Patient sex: F
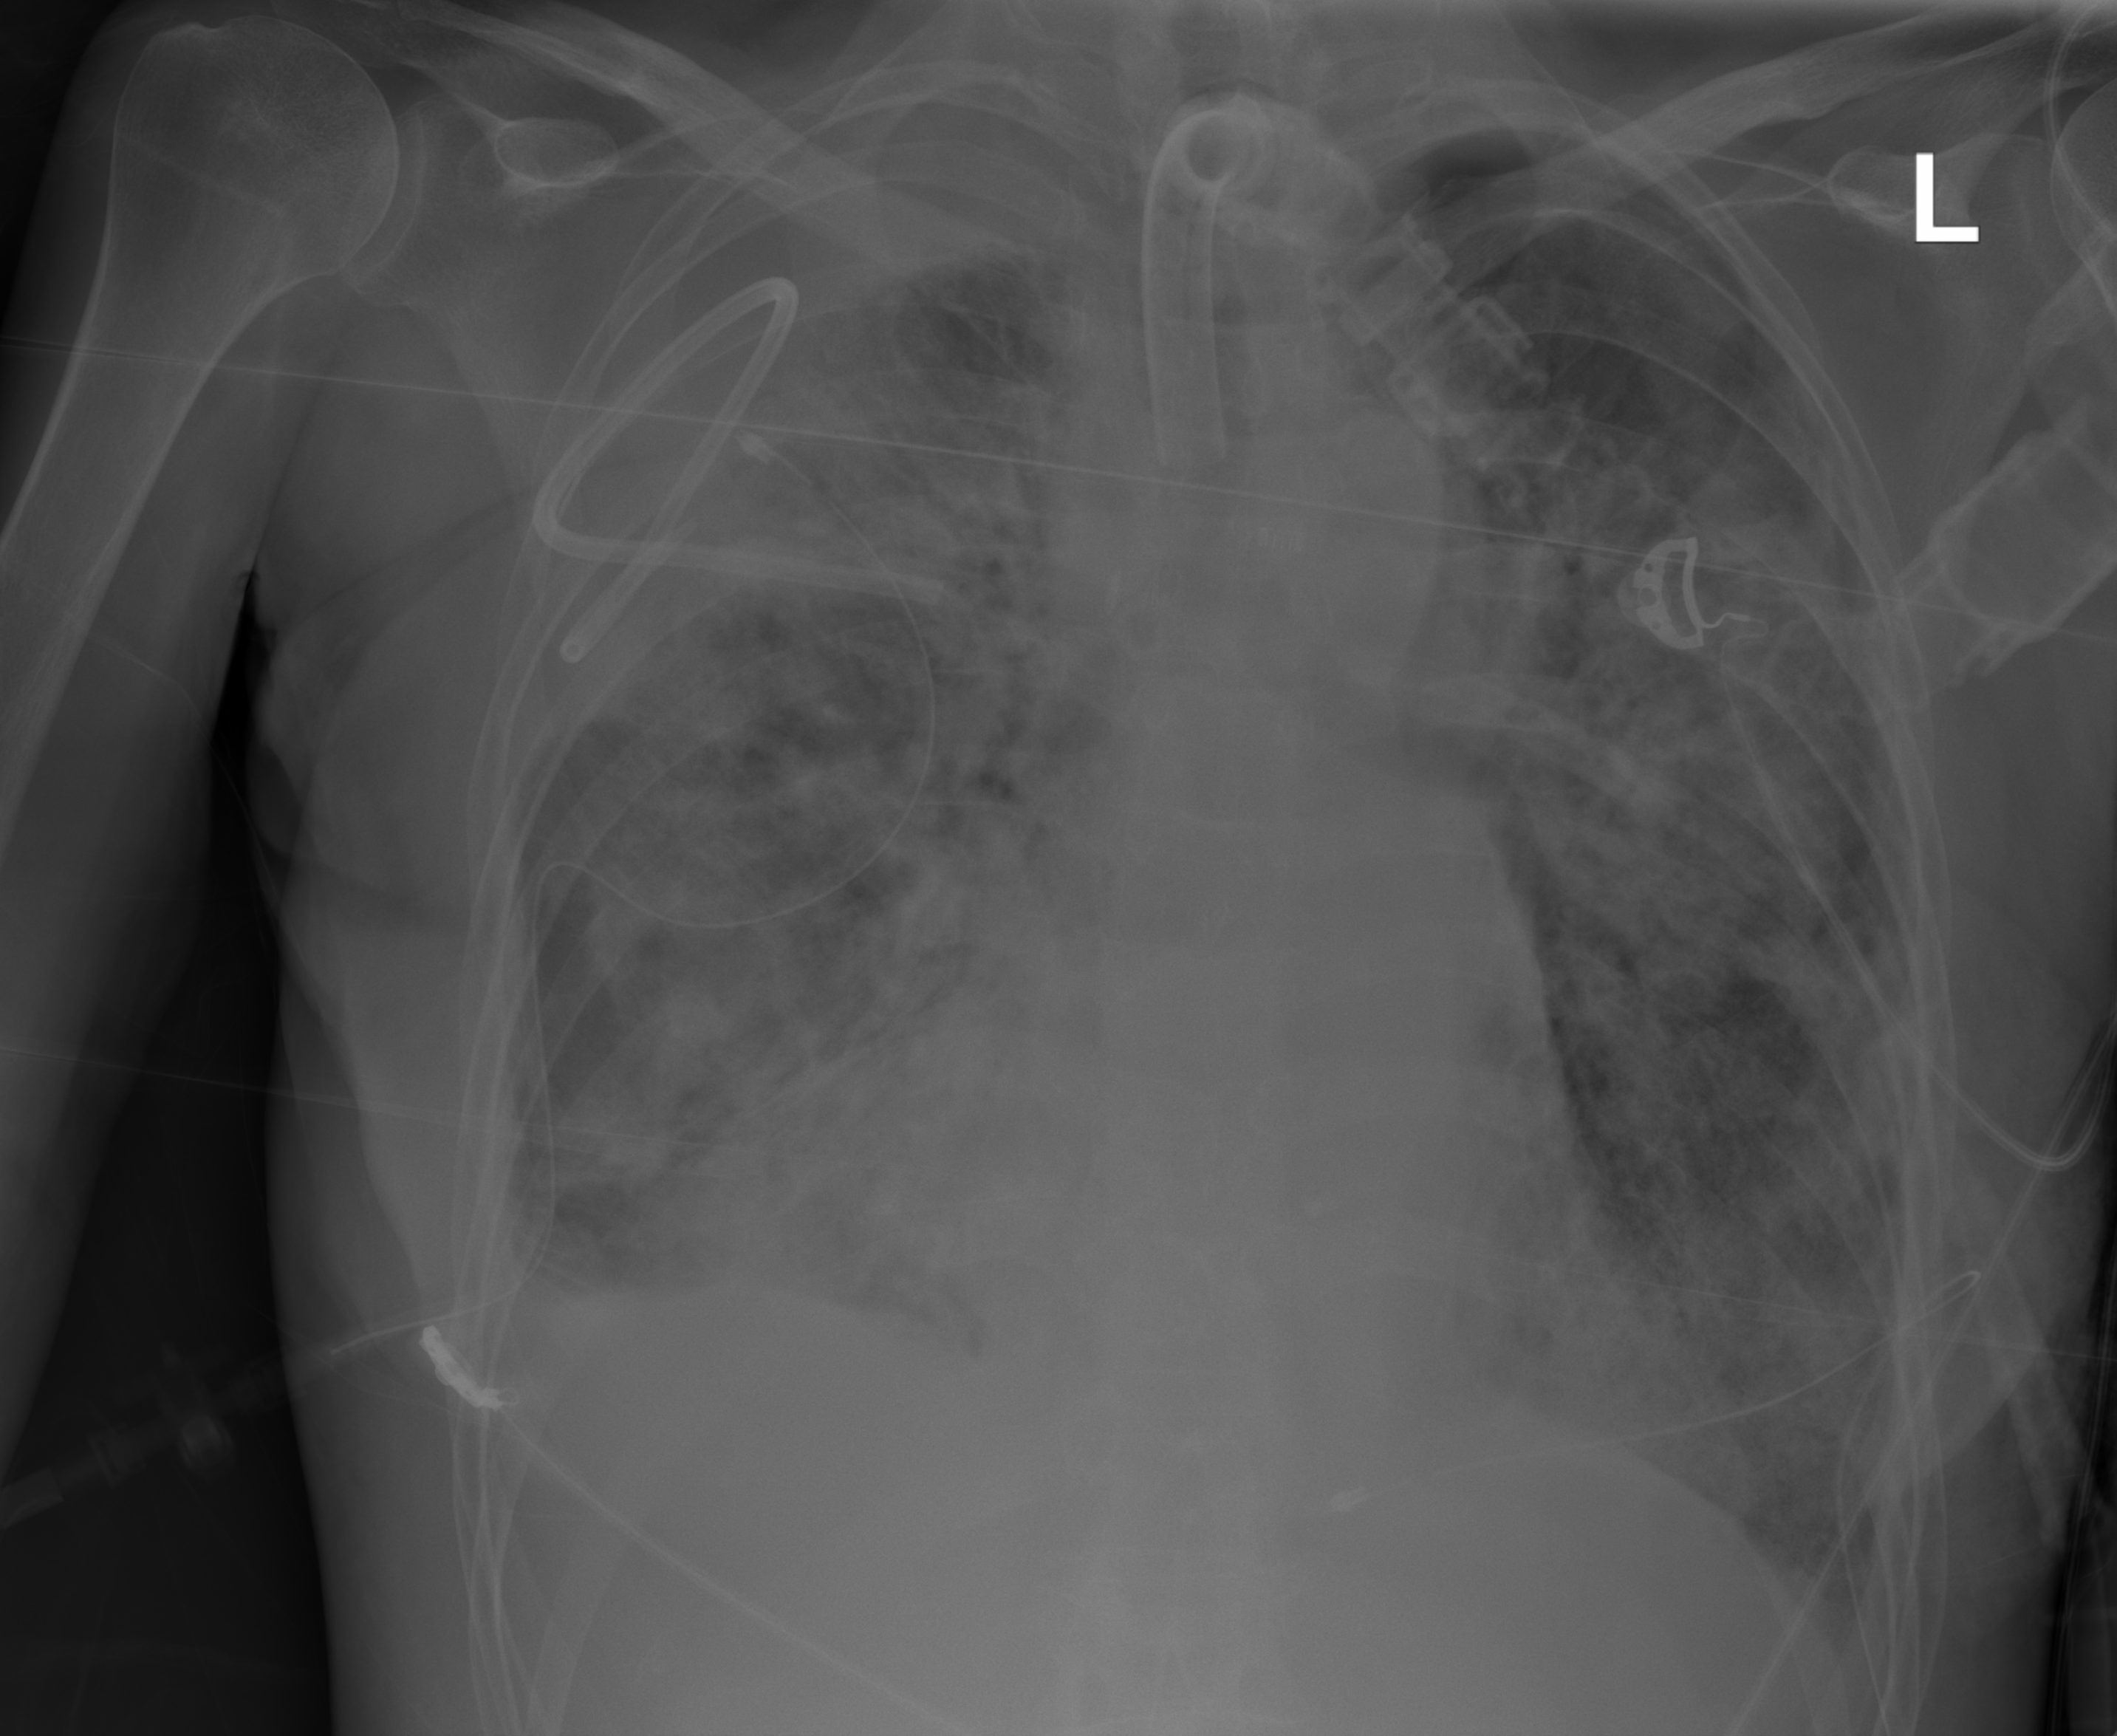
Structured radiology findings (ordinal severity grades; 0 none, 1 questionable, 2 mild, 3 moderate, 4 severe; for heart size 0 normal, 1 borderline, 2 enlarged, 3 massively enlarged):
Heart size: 0
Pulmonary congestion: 3
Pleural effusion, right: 2
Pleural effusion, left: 0
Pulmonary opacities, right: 3
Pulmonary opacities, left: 3
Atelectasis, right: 3
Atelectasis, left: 2